Question: We just migrated to SP 2010 and I am trying to migrate a report library. I had no problems updating the project and re-deploying reports. They work just fine. The problem is that in my Default View or any Report Category view the report names are not visible. I double checked that the names are visible in properties. If I add a Title or Description they show up just fine. For some reason the name will just not display.
The only way I can get the names is the All Reports and Dashboards view.
Here is a screenshot of my Default View:

I suppose I can just use the Title field as a work around. But that solution does not allow the user to click the name to view the report and that is what they are used to.
I can view the reports by clicking the type image. Any ideas of why the name will not display are greatly appreciated. Thanks!
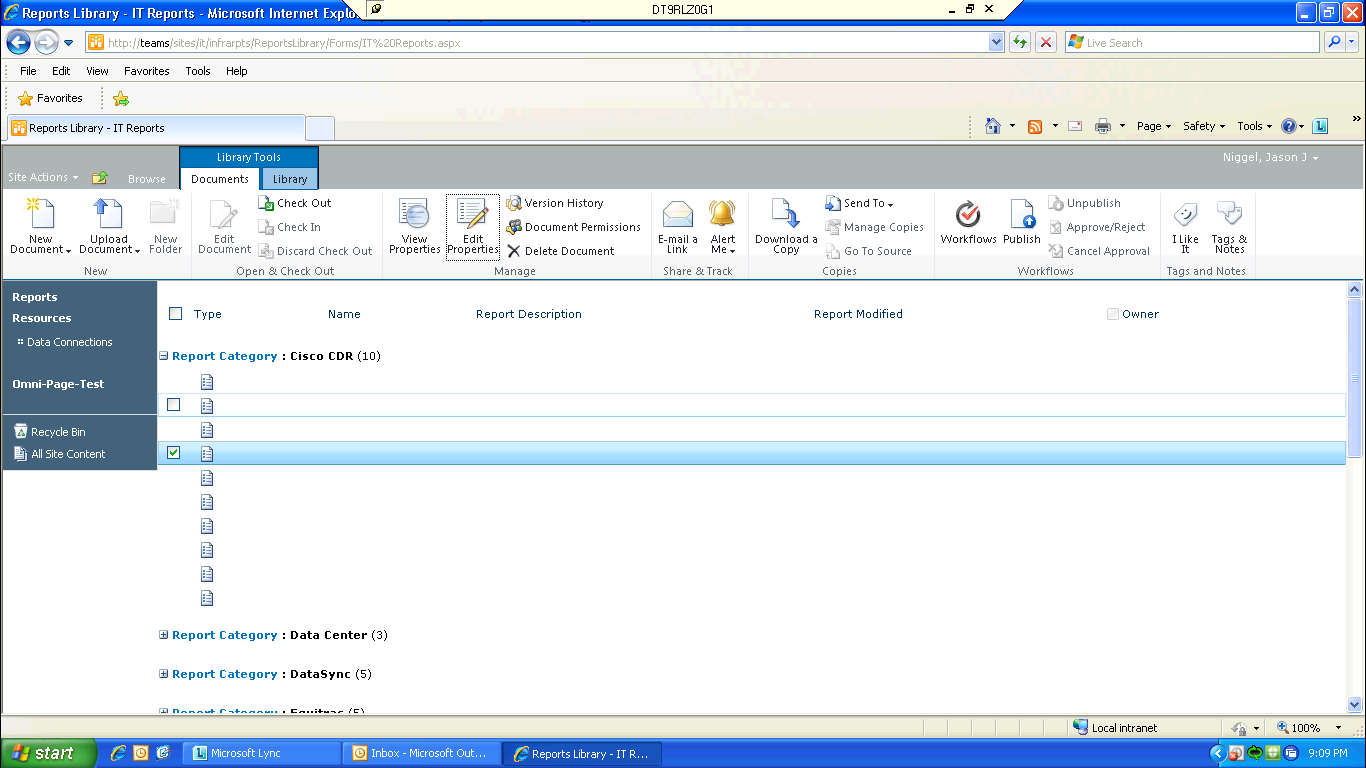
Answer: I discovered the solution. In SP 2007 the default view was using the column Report Name. Changing it do Document Name instead resolved the issue.